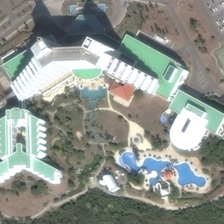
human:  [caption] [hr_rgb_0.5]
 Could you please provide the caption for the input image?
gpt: many grey brown buildings are near the swimming pool .

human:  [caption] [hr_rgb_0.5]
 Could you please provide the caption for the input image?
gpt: several buildings with a swimming pool and many green trees are in a resort .

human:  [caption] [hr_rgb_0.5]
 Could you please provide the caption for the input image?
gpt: several buildings with a swimming pool and many green trees are in a resort .

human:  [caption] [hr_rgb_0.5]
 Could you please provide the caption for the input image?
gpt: the swimming pool is surrounded by lush trees,on the side of the beach .

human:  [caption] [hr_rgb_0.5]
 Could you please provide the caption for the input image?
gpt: the swimming pool is surrounded by lush trees,on the side of the beach .